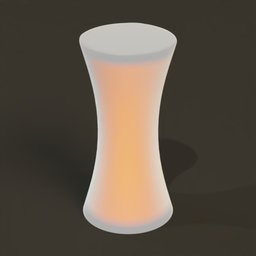
Label: lighting